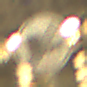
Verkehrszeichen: EndeUeberholverbotKraftfahrzeuge
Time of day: Night
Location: Outdoor (Urban)
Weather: Overcast
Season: NotSpecified
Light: Artificial